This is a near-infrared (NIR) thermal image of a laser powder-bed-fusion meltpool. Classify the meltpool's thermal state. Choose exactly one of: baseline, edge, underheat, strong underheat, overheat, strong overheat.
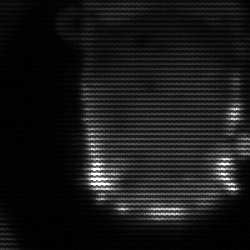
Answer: baseline